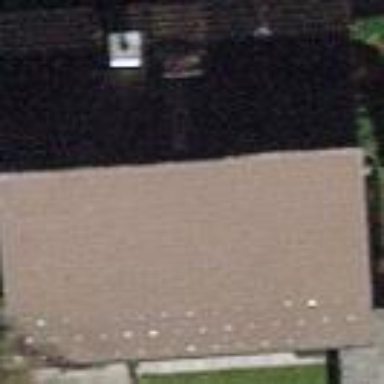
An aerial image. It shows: Building with tile roof.